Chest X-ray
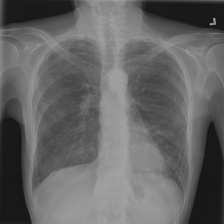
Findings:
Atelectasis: negative
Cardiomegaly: negative
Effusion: negative
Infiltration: negative
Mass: negative
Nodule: negative
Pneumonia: negative
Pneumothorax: negative
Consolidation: negative
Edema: negative
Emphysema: positive
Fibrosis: negative
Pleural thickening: negative
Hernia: negative